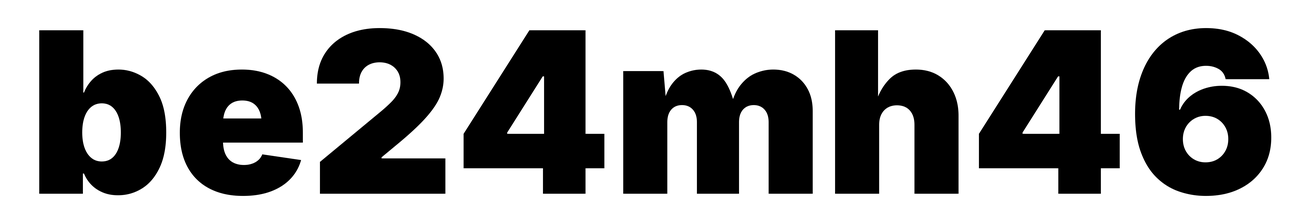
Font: Inter_Black